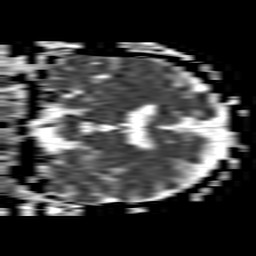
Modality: ADC
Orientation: coronal
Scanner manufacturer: philips
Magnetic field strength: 1.5 T
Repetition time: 3.659 s
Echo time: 0.06922 s